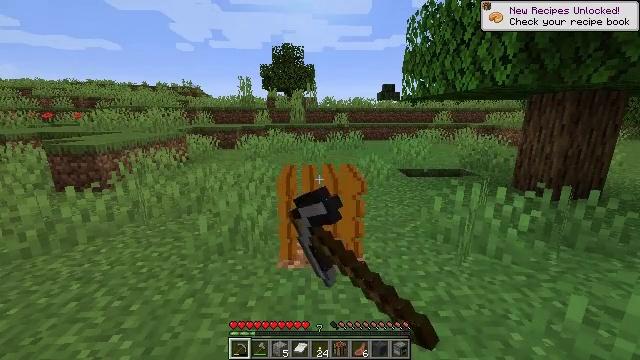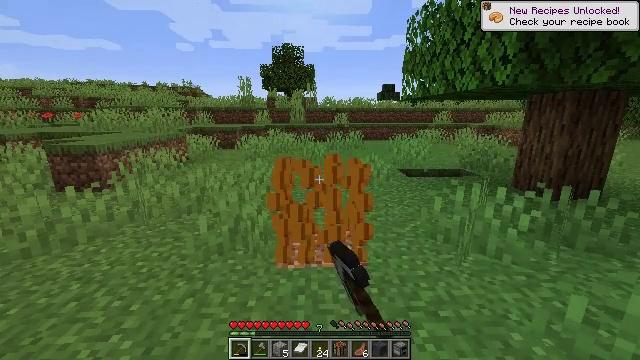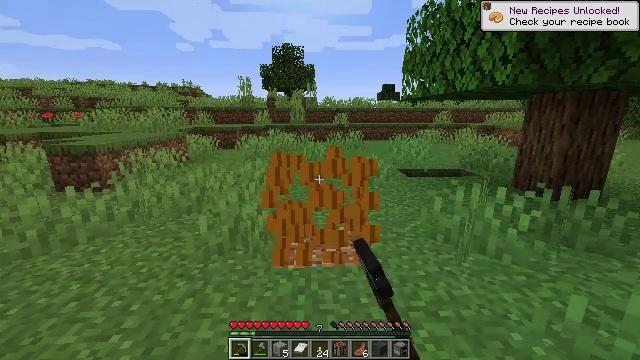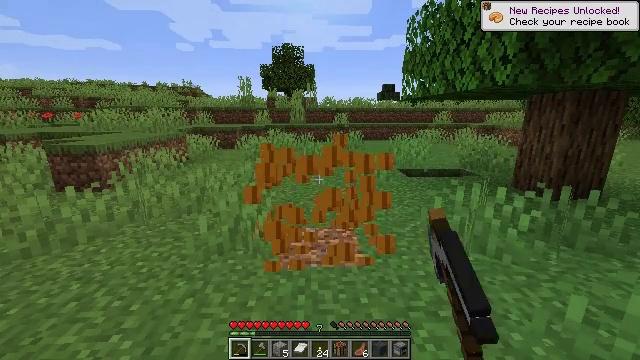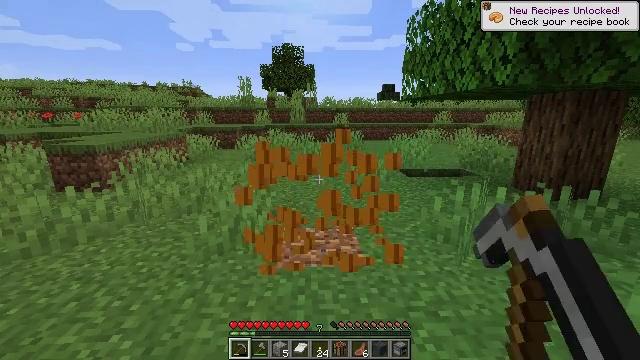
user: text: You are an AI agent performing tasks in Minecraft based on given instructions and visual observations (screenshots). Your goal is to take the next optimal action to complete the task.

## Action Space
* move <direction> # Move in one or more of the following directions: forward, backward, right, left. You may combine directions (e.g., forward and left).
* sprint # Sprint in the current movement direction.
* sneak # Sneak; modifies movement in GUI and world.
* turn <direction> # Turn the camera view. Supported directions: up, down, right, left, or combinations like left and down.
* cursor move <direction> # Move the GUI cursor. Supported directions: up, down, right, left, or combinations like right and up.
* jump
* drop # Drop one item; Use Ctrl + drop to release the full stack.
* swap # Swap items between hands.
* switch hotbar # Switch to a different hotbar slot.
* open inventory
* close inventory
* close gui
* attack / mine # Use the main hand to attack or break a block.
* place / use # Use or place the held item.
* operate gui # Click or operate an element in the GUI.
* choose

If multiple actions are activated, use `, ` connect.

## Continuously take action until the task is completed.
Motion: motion action
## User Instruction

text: Gather a pumpkin block.
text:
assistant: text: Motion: attack / mine
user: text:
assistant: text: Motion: attack / mine
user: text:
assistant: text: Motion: attack / mine
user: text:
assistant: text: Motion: attack / mine
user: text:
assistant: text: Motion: attack / mine